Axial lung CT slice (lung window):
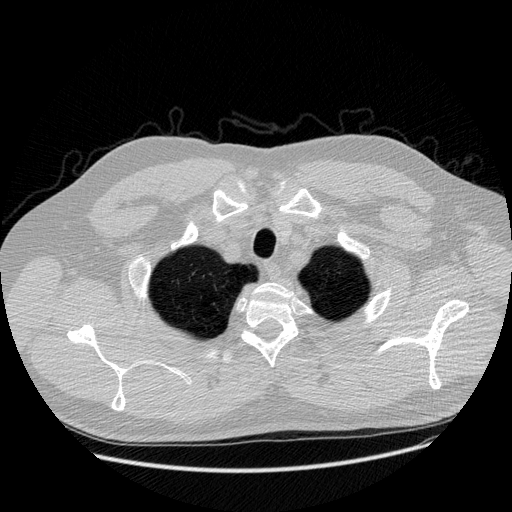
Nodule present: no